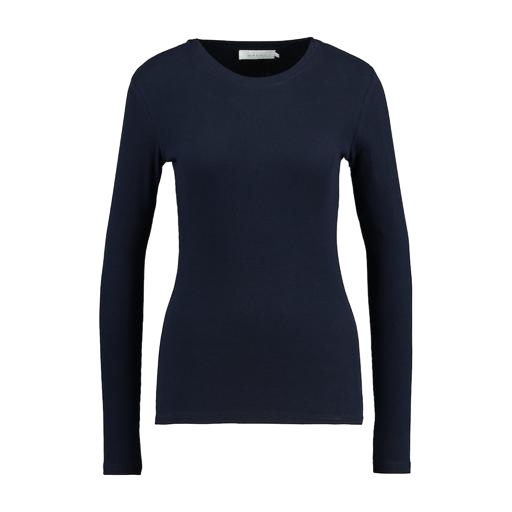
longsleeve t-shirt, longsleeved t-shirt, blue still long-sleeved top, white background